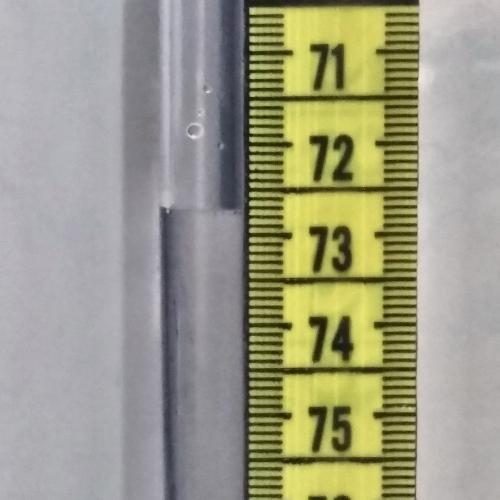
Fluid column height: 72.7 cm